Question: My client has asked to generate pop art images for the user uploaded images,
Does any one of you has done some work related to this? is this sort of work is possible in flex, flash, as3, etc,
There is one software named pop art studio, which generates such images. we have Image magic software with us, does image magic generates these sort of pop art images? i don't have much idea about Image magic.
one solution for this would have been, if these images were our images, then we would haven taken them as the separate parts of one image, and applied color transform or any other thing on those parts, and would have generated these sort of poparts displayed in the picture , but client requires this option on user uploaded images, so all this is not possible in that case.
so waiting for your answers.
Thank you
Regards
Alan
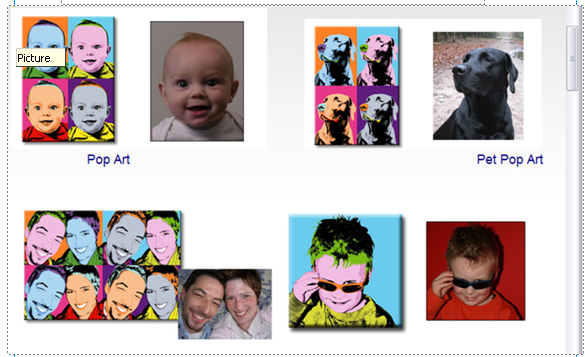
Answer: You're gonna need pixel bender and you're gonna have to write it yourself, I spent about 15 minutes googling for you to no avail. Here are some tutorials on how to get started with pixel bender:
<URL>
<URL>
<URL>